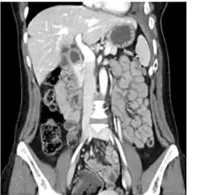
Complete resolution of the radiological pathological findings in February 2023 is depicted in (C, F).
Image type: radiology (ct)